Field crop: maize
Growth stage: 2
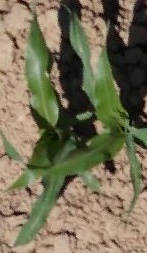
Species: maize